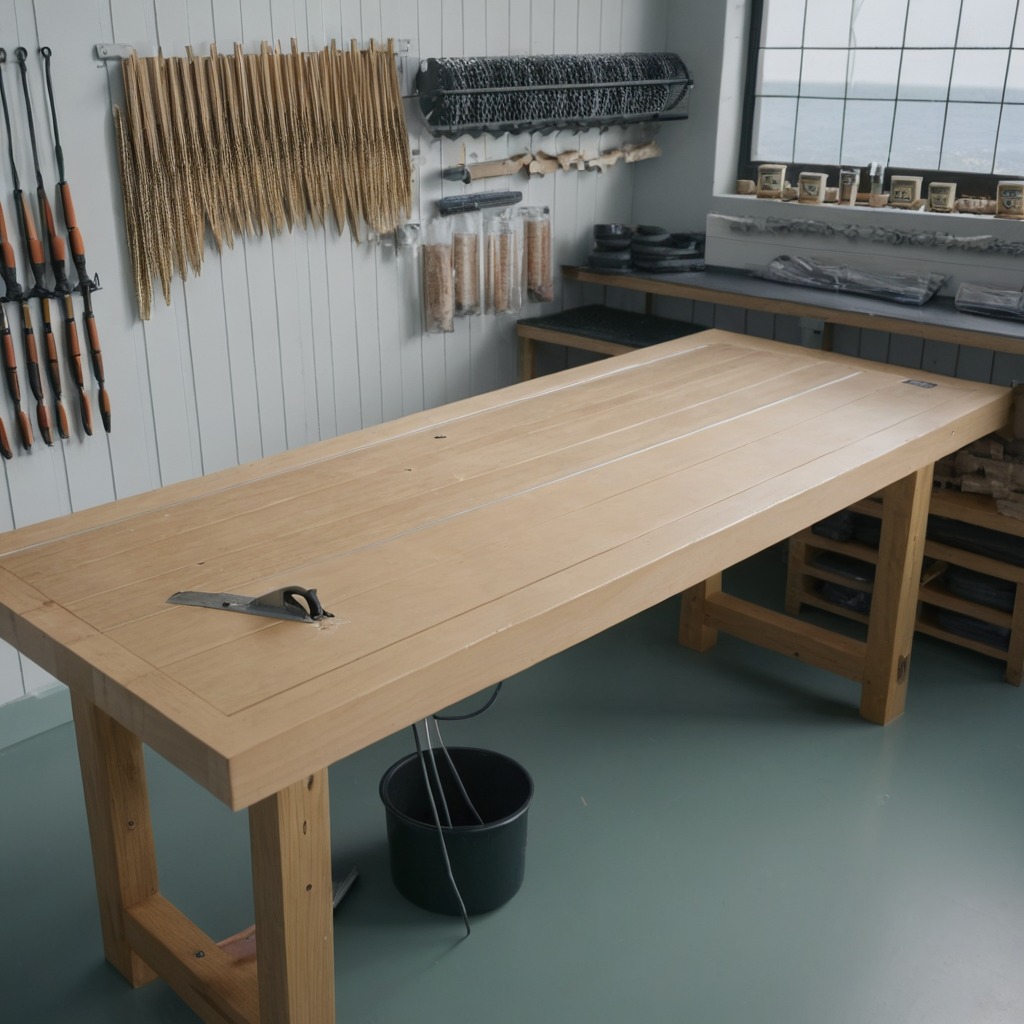
A metal saw is lying on the workbench.